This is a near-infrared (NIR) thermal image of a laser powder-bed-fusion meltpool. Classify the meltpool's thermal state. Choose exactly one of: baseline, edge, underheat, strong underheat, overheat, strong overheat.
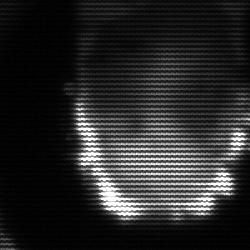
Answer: baseline